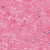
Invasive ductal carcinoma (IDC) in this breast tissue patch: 0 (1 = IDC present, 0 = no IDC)